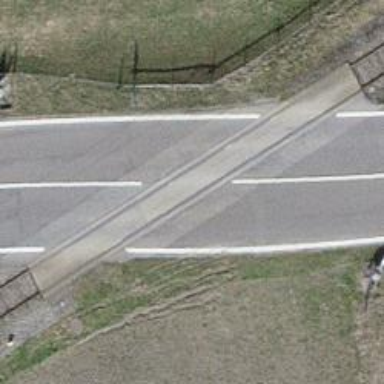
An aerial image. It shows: Level crossing with double half barrier.